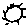
Label: sun